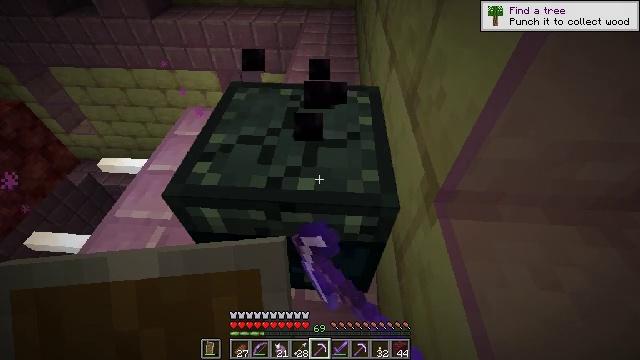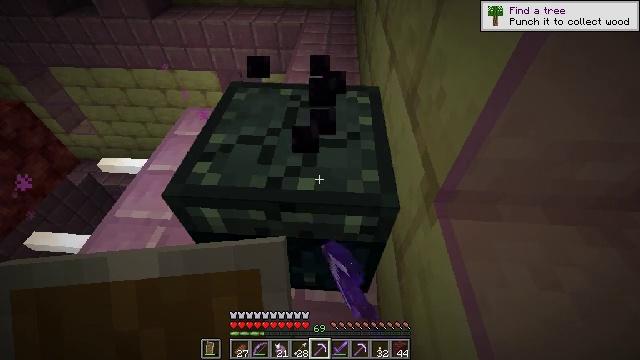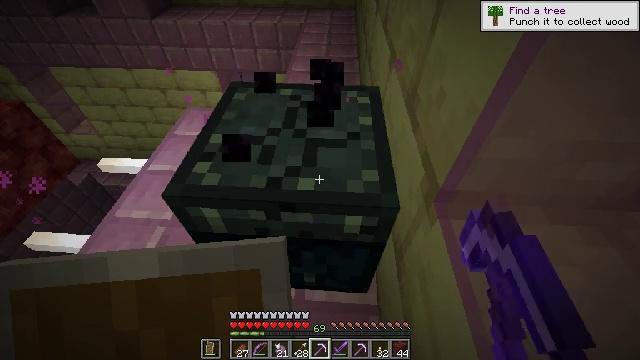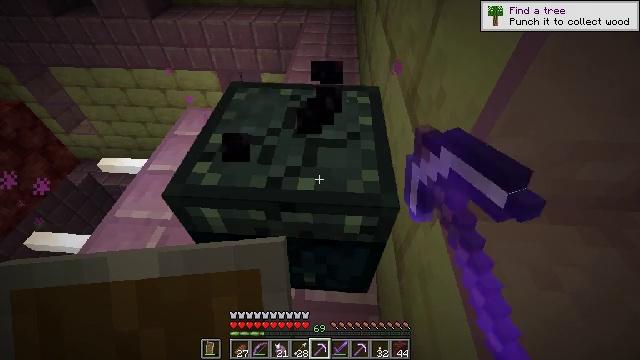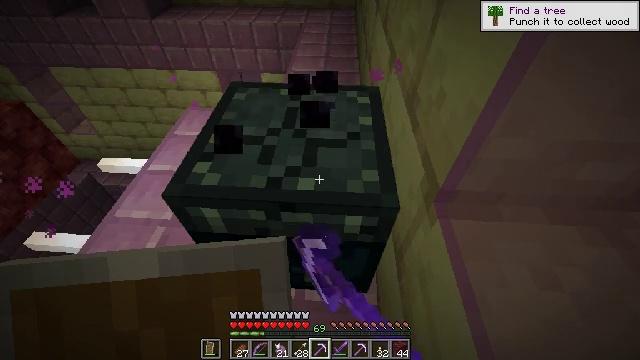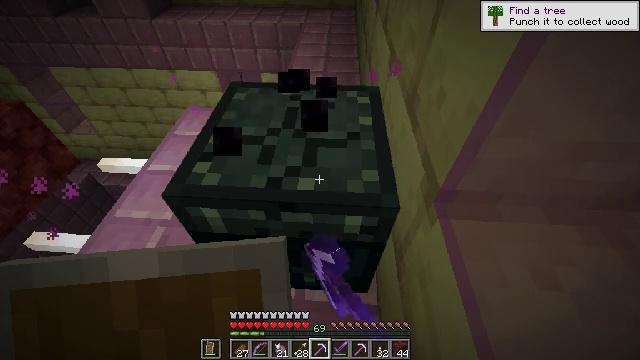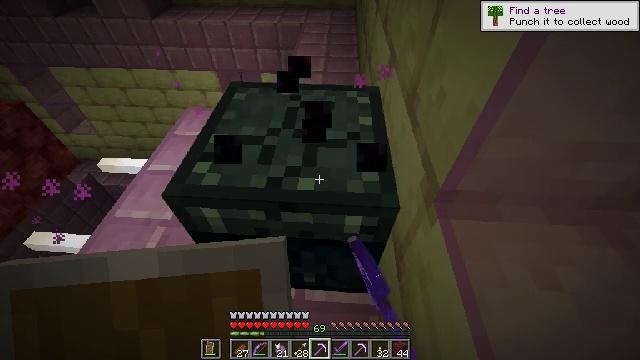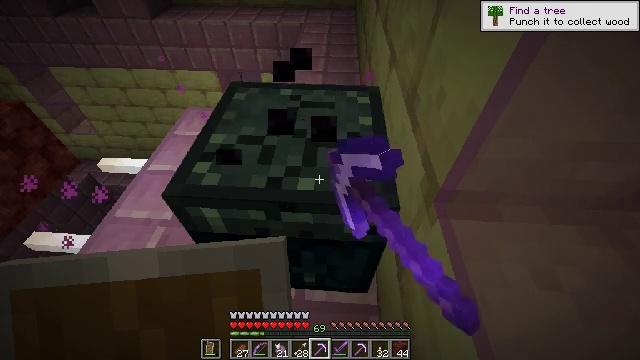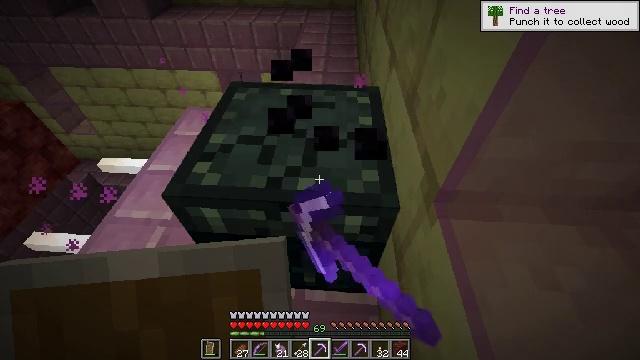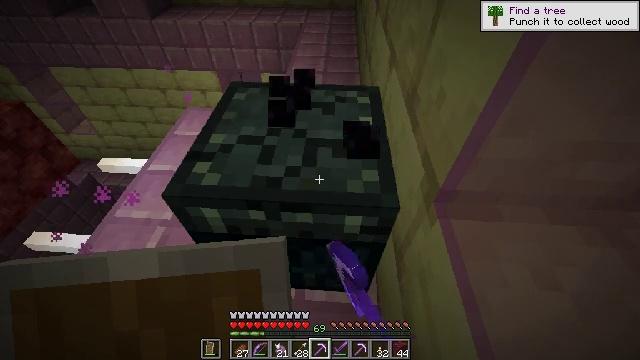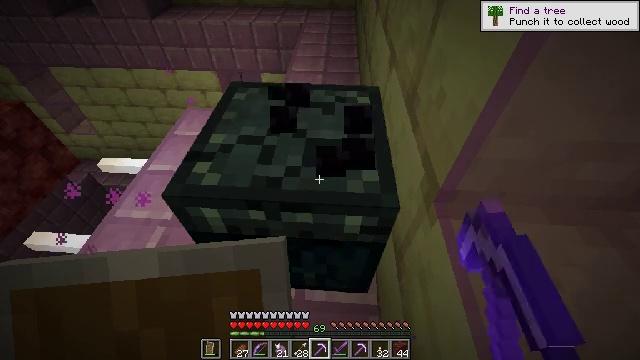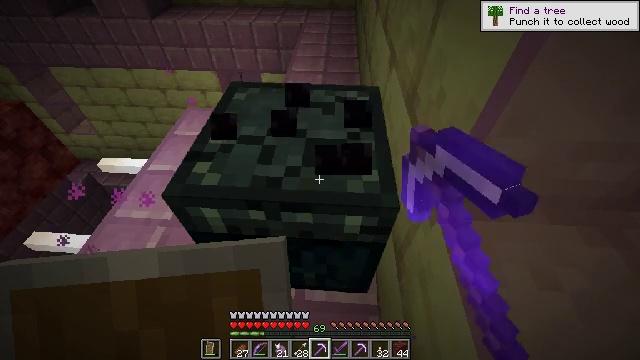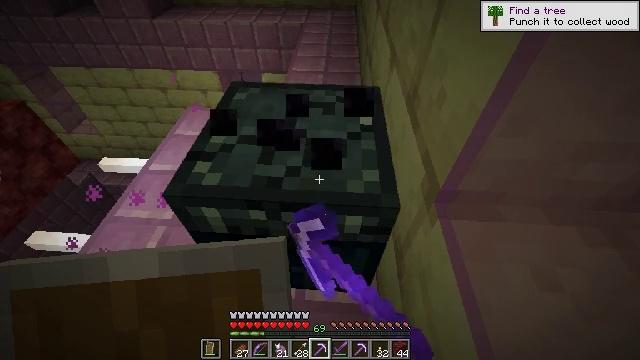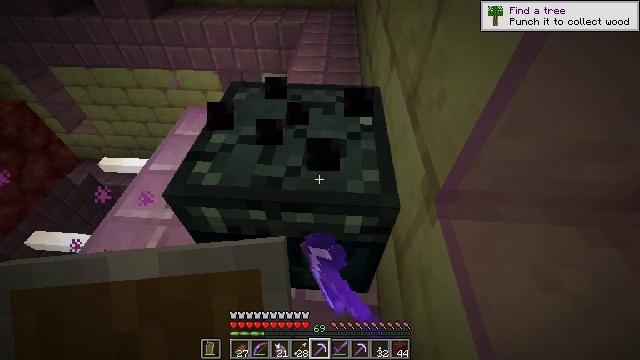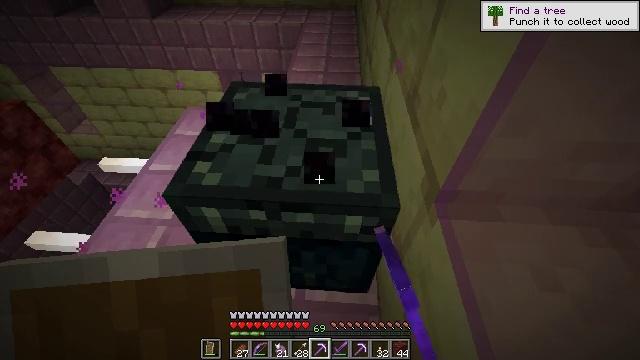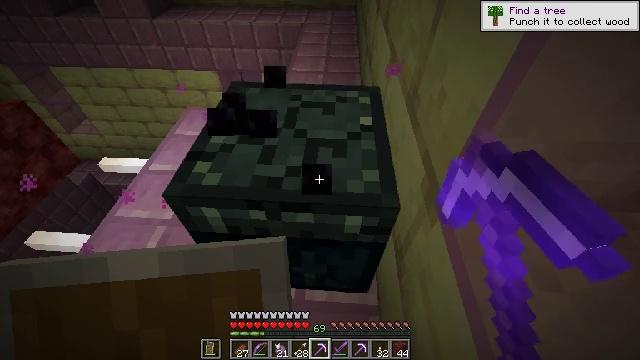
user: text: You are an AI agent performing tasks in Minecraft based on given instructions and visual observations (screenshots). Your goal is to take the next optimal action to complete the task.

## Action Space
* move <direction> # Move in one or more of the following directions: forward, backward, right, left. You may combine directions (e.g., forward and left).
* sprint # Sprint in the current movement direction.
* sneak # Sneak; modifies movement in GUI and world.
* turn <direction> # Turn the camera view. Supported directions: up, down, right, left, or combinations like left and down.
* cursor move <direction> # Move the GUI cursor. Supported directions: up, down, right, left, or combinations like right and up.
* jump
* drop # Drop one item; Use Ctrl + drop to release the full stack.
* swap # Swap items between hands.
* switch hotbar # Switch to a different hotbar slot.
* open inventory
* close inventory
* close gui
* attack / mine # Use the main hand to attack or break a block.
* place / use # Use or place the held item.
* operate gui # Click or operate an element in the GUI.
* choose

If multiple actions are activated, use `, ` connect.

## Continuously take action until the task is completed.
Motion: motion action
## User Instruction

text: Mine the ender chest.
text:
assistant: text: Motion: attack / mine
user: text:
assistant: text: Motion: attack / mine
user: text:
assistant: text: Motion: attack / mine
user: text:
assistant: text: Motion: attack / mine
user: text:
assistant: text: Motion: attack / mine
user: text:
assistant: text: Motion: attack / mine
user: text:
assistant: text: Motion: attack / mine
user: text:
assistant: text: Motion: attack / mine
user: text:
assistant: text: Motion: attack / mine
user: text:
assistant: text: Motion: attack / mine
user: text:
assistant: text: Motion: attack / mine
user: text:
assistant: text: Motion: attack / mine
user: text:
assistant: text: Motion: attack / mine
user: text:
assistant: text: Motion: attack / mine
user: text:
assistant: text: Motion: attack / mine
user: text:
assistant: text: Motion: attack / mine
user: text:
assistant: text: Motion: attack / mine
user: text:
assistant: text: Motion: attack / mine
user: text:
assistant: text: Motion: attack / mine
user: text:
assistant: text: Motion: attack / mine
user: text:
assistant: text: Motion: attack / mine
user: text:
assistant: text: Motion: attack / mine
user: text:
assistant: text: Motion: attack / mine
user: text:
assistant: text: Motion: attack / mine
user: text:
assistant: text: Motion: attack / mine
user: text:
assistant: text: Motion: attack / mine
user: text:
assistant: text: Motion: attack / mine
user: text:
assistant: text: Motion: attack / mine
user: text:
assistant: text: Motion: attack / mine
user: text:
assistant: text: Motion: attack / mine